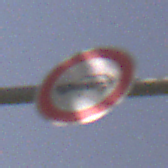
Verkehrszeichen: VerbotPersonenkraftwagen
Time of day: Night
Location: Outdoor (Nature)
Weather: Clear
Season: NotSpecified
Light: Natural